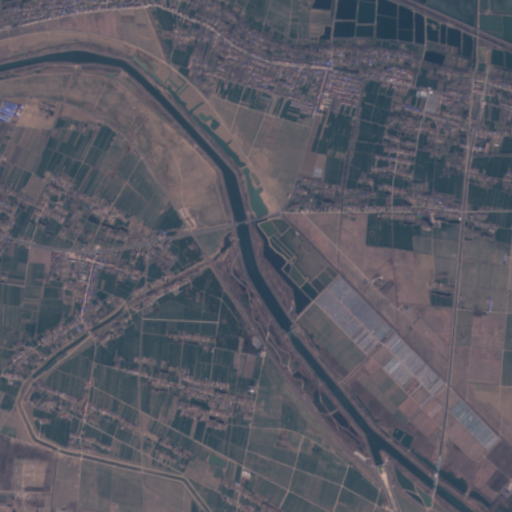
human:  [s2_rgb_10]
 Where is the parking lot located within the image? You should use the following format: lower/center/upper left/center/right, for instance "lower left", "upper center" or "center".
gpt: The parking lot is located in the lower right of the image.
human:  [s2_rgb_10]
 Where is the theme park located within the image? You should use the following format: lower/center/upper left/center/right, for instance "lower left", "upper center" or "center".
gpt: The theme park is located in the lower left of the image.
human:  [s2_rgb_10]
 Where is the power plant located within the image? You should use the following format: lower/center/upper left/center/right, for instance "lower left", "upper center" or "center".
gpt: There is no power plant in the image.